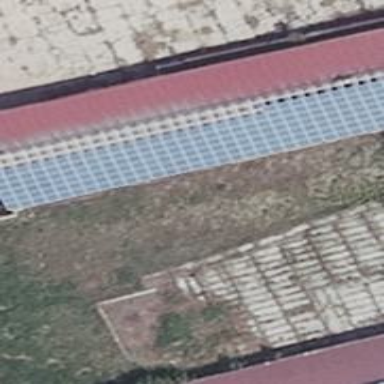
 housing small solar photovoltaic panel generator."